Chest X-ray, PA view. Patient: 46 years old, sex F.
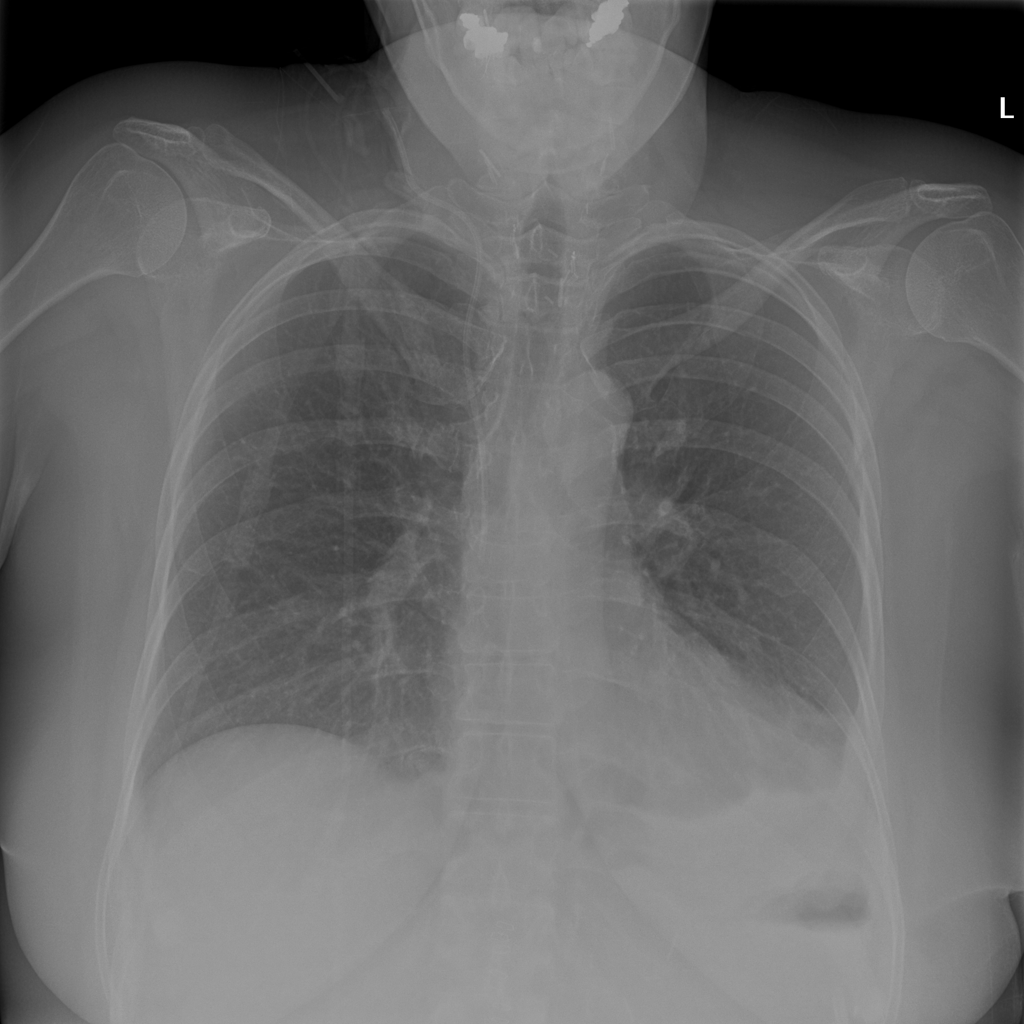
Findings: Atelectasis